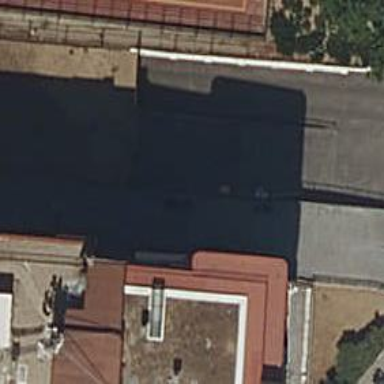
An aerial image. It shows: Parking entrance.